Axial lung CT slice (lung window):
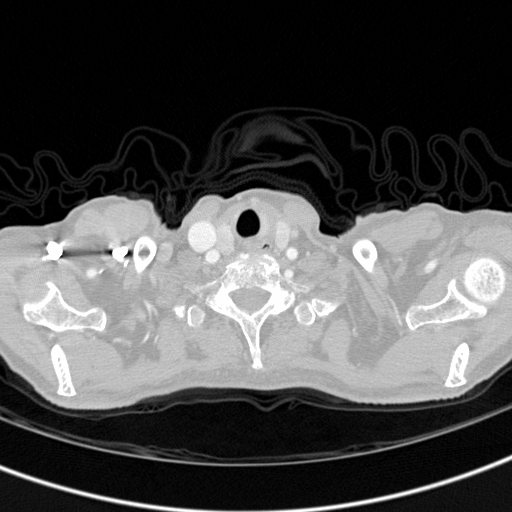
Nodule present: no